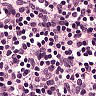
Metastatic tissue present: no